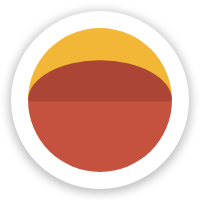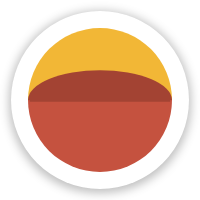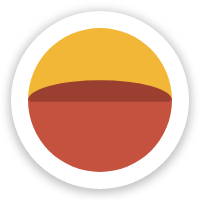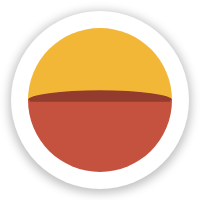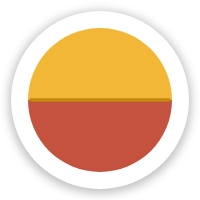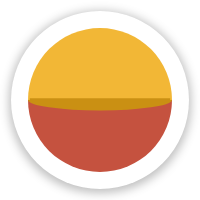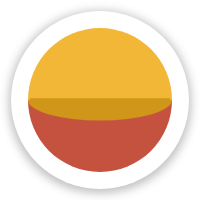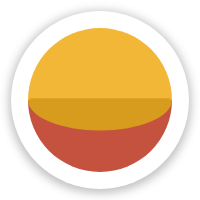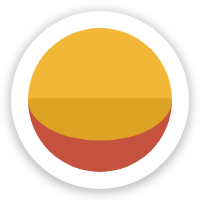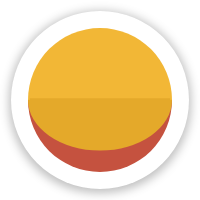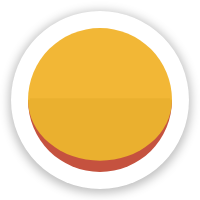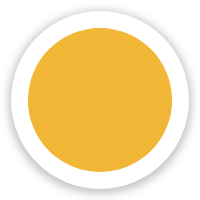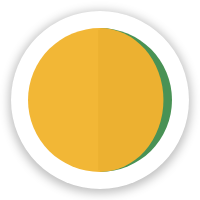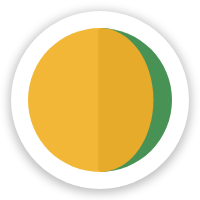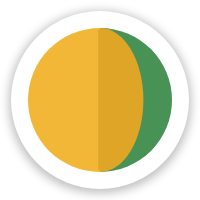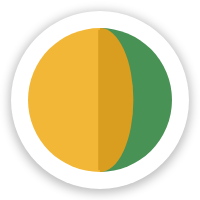
Cursor type: wait
OS/theme: linux-google-cursor
Variant: red